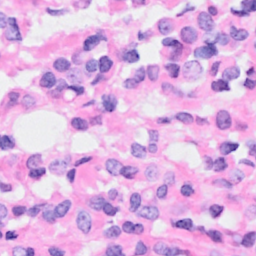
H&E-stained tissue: Breast